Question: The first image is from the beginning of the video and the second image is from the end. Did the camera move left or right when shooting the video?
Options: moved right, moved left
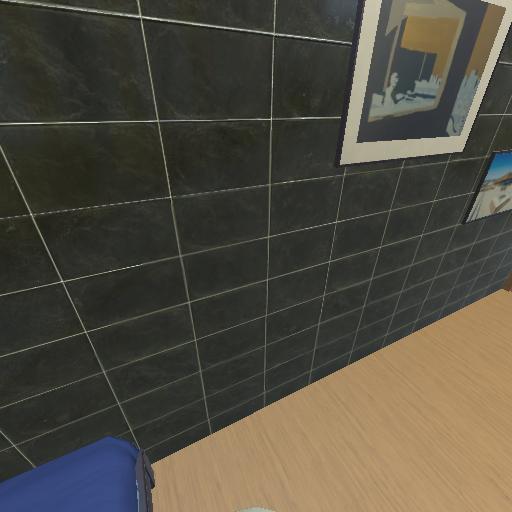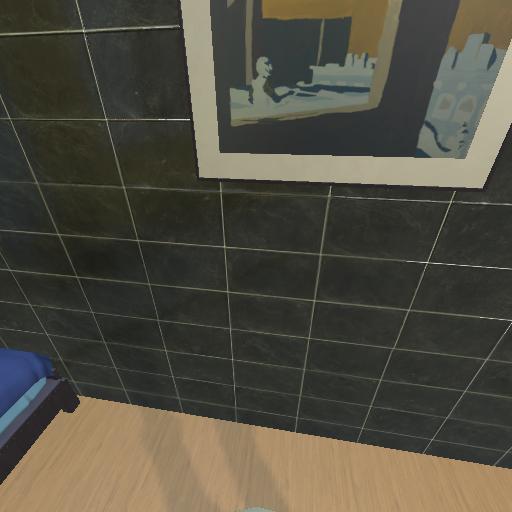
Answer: moved right